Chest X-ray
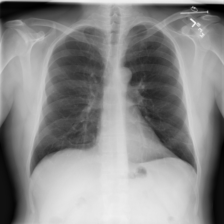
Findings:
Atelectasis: positive
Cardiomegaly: negative
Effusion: negative
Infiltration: negative
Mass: negative
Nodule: negative
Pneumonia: negative
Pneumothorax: negative
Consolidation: negative
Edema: negative
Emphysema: negative
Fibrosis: negative
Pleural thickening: negative
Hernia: negative